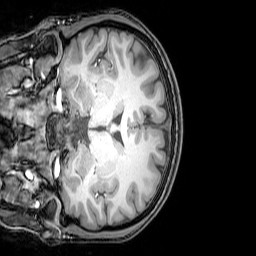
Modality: T1w
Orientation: coronal
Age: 25
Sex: female
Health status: healthy
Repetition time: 0.081 s
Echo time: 0.037 s